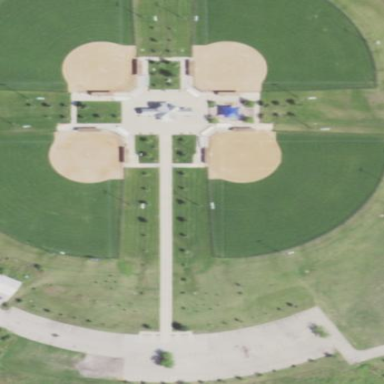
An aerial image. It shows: Softball pitch for leisure sports.